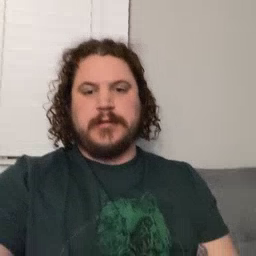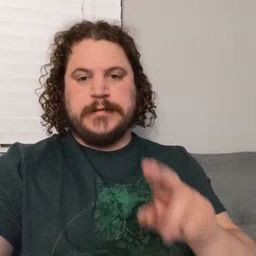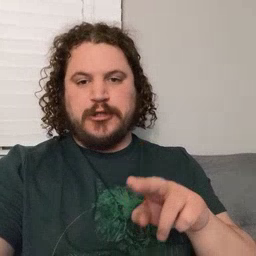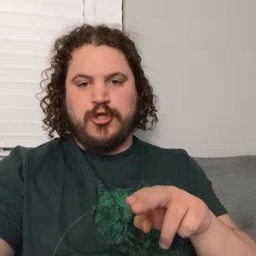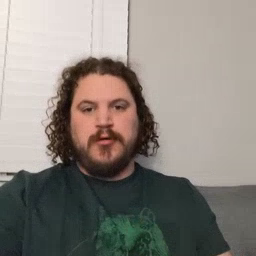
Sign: chair